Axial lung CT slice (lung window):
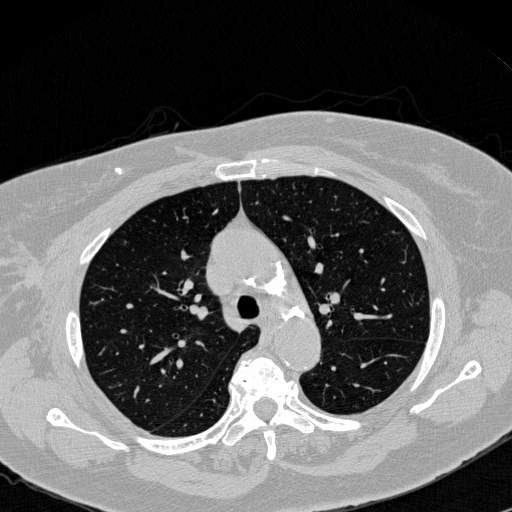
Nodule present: no